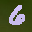
Label: 6